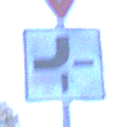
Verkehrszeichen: VerlaufVorfahrtsstrasse2
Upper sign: VorfahrtGewaehren
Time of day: Dawn
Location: Outdoor (Urban)
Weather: PartlyCloudy
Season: NotSpecified
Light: Natural